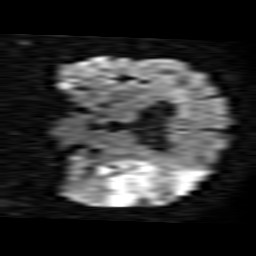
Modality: TRACE
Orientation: coronal
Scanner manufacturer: ge
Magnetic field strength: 1.5 T
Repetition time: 7.15 s
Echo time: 0.0979 s